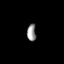
Tissue: prostate
Cell type: T cells
Senescence score: 0.7253
Nuclear area (px): 151
Mean DAPI intensity: 147.954